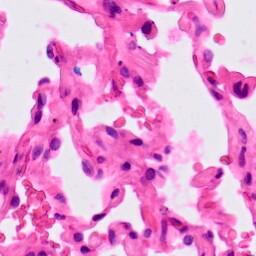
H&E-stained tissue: Lung